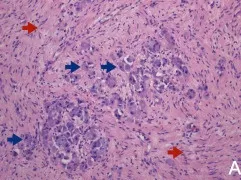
Histopathological features. . (A) The Schwannian stroma is composed of uniform, spindle cells grouped in fascicles (red arrows); the mature ganglion cells (blue arrows) correspond to abundant eosinophilic cytoplasm and an eccentric basophilic nucleus.
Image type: pathology (h&e)